Question: I need to read or clear all the line in specific range which will be increasing dynamically.
Problem is "Selected File List" table range is not specified. New file chosen with browse will be added to "Selected File List" dynamically. Number of file can't be predicted.

What I've tried so far is, keep track of the browse button click and add the file path to arraylist.
After that, (Row number 9 which is start line + arraylist size) to get the number of line of end of the table.
But due to some requirement, I want to read the file from excel file. Something like -Read until found blank line or border bottom or something.
I'm new to VBA and I'm not so sure what I'm doing with vba codes so please be kind :D
Any input would be greatly appreciated. Thanks for your precious time.
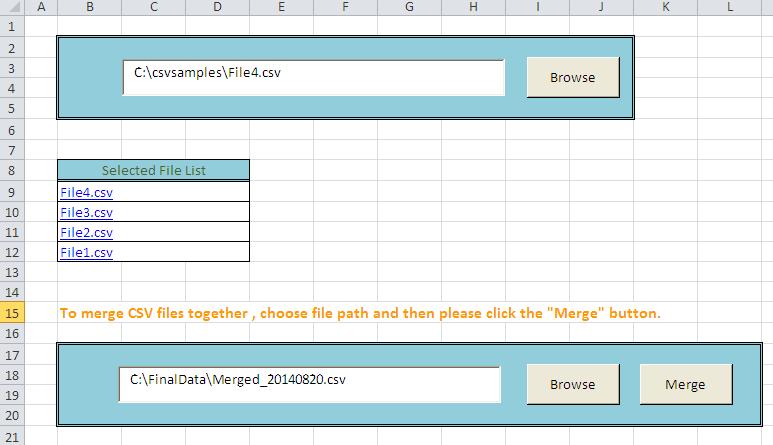
Answer: Provided there is no blank cell within the list of files, you could give the heading cell ("Selected File List") a name, e.g. "SelFiles" and do something like this ...
'''
Sub Test()
' call the function
Debug.Print getSize(Range("SelFiles"), True)
End Sub
Function getSize(MyRange As Range, Optional HasHeader As Boolean = False)
Dim Idx As Integer
Idx = 2
Do While MyRange(Idx, 1) <> ""
Idx = Idx + 1
Loop
If HasHeader Then
getSize = Idx - 2
Else
getSize = Idx - 1
End If
End Function
'''
The function uses a bit of abstraction, you can use it for ranges including / excluding ranges. You may have other areas in your application where you need to count rows, so the use of a function is preferred to just adding the loop into the code of your main Sub().